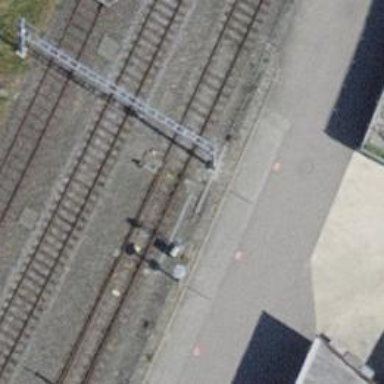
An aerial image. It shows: Railway switch.